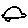
Label: car